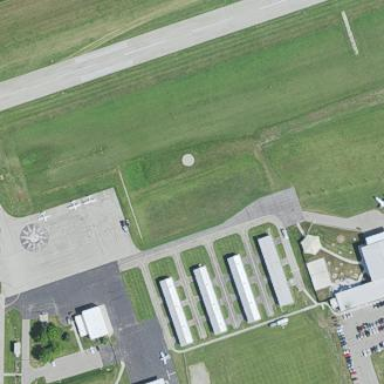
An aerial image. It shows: Apron at the airport.